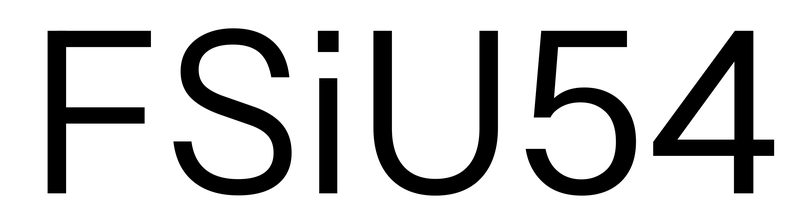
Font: InstrumentSans_Regular